Question: I have got error " java.util.NoSuchElementException: No value present ".Please help me to check and resolve.

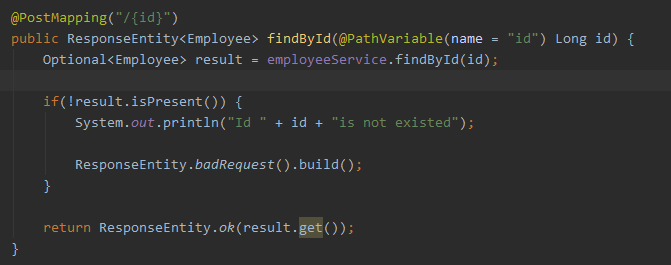
Answer: This means that your 'Optional<Employee>' is empty.
You forgot to 'return' inside your 'if' statement.
'''
if(!result.isPresent() {
System.out.println("Id: " + id + " don't exist");
return ResponseEntity.badRequest().build();
}
'''